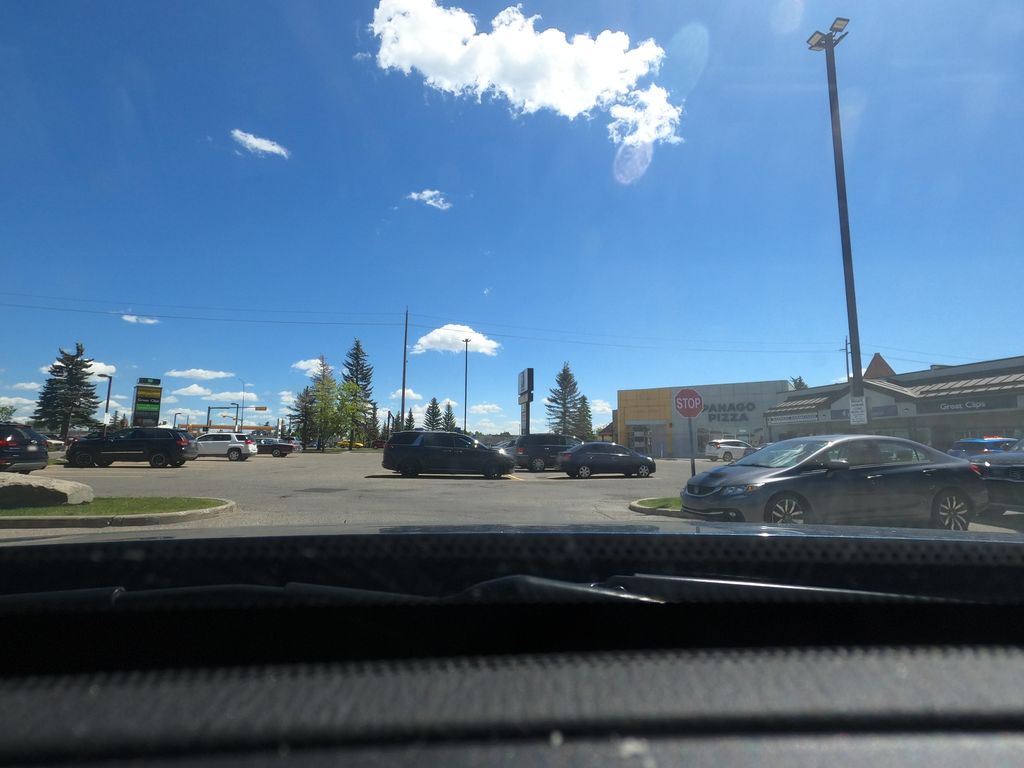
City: calgary